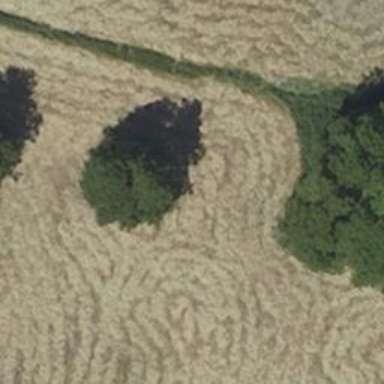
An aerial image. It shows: Row of trees in natural setting.